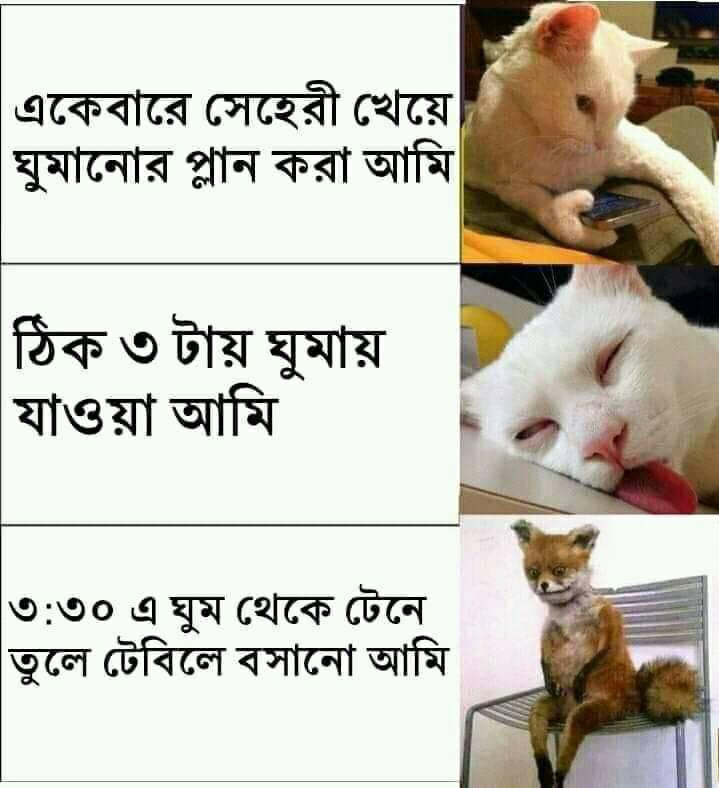
Text: একেবারে সেহেরী খেয়ে ঘুমানোর প্লান করা আমি ঠিক ৩ টায় ঘুমায় যাওয়া আমি ৩:৩০ এ ঘুম থেকে টেনে তুলে টেবিলে বসানো আমি
Label: Non Hate